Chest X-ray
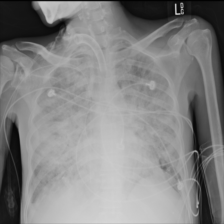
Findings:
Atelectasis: negative
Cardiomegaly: negative
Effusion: negative
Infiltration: positive
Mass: negative
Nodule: negative
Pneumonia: negative
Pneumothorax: negative
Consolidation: negative
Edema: negative
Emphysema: negative
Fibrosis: negative
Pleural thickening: negative
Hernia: negative